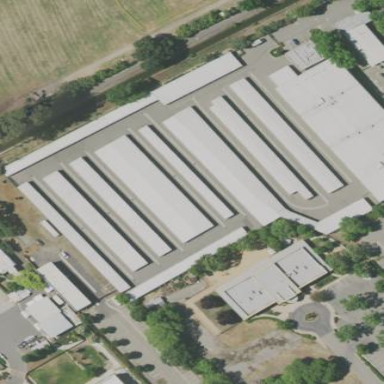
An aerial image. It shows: Warehouse building offering storage rental services.